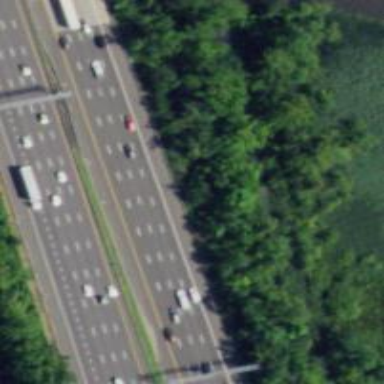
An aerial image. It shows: Urban freeway or expressway.